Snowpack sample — Buffalo Mountain, Silverthorne, Colorado, USA (2/22/26, 2:02 PM MST)
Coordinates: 39.622, -106.113
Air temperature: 33 °F
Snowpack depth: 63 cm
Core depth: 40 cm
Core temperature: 26.6 °F
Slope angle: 11°, slope face: 116°
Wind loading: low
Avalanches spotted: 0
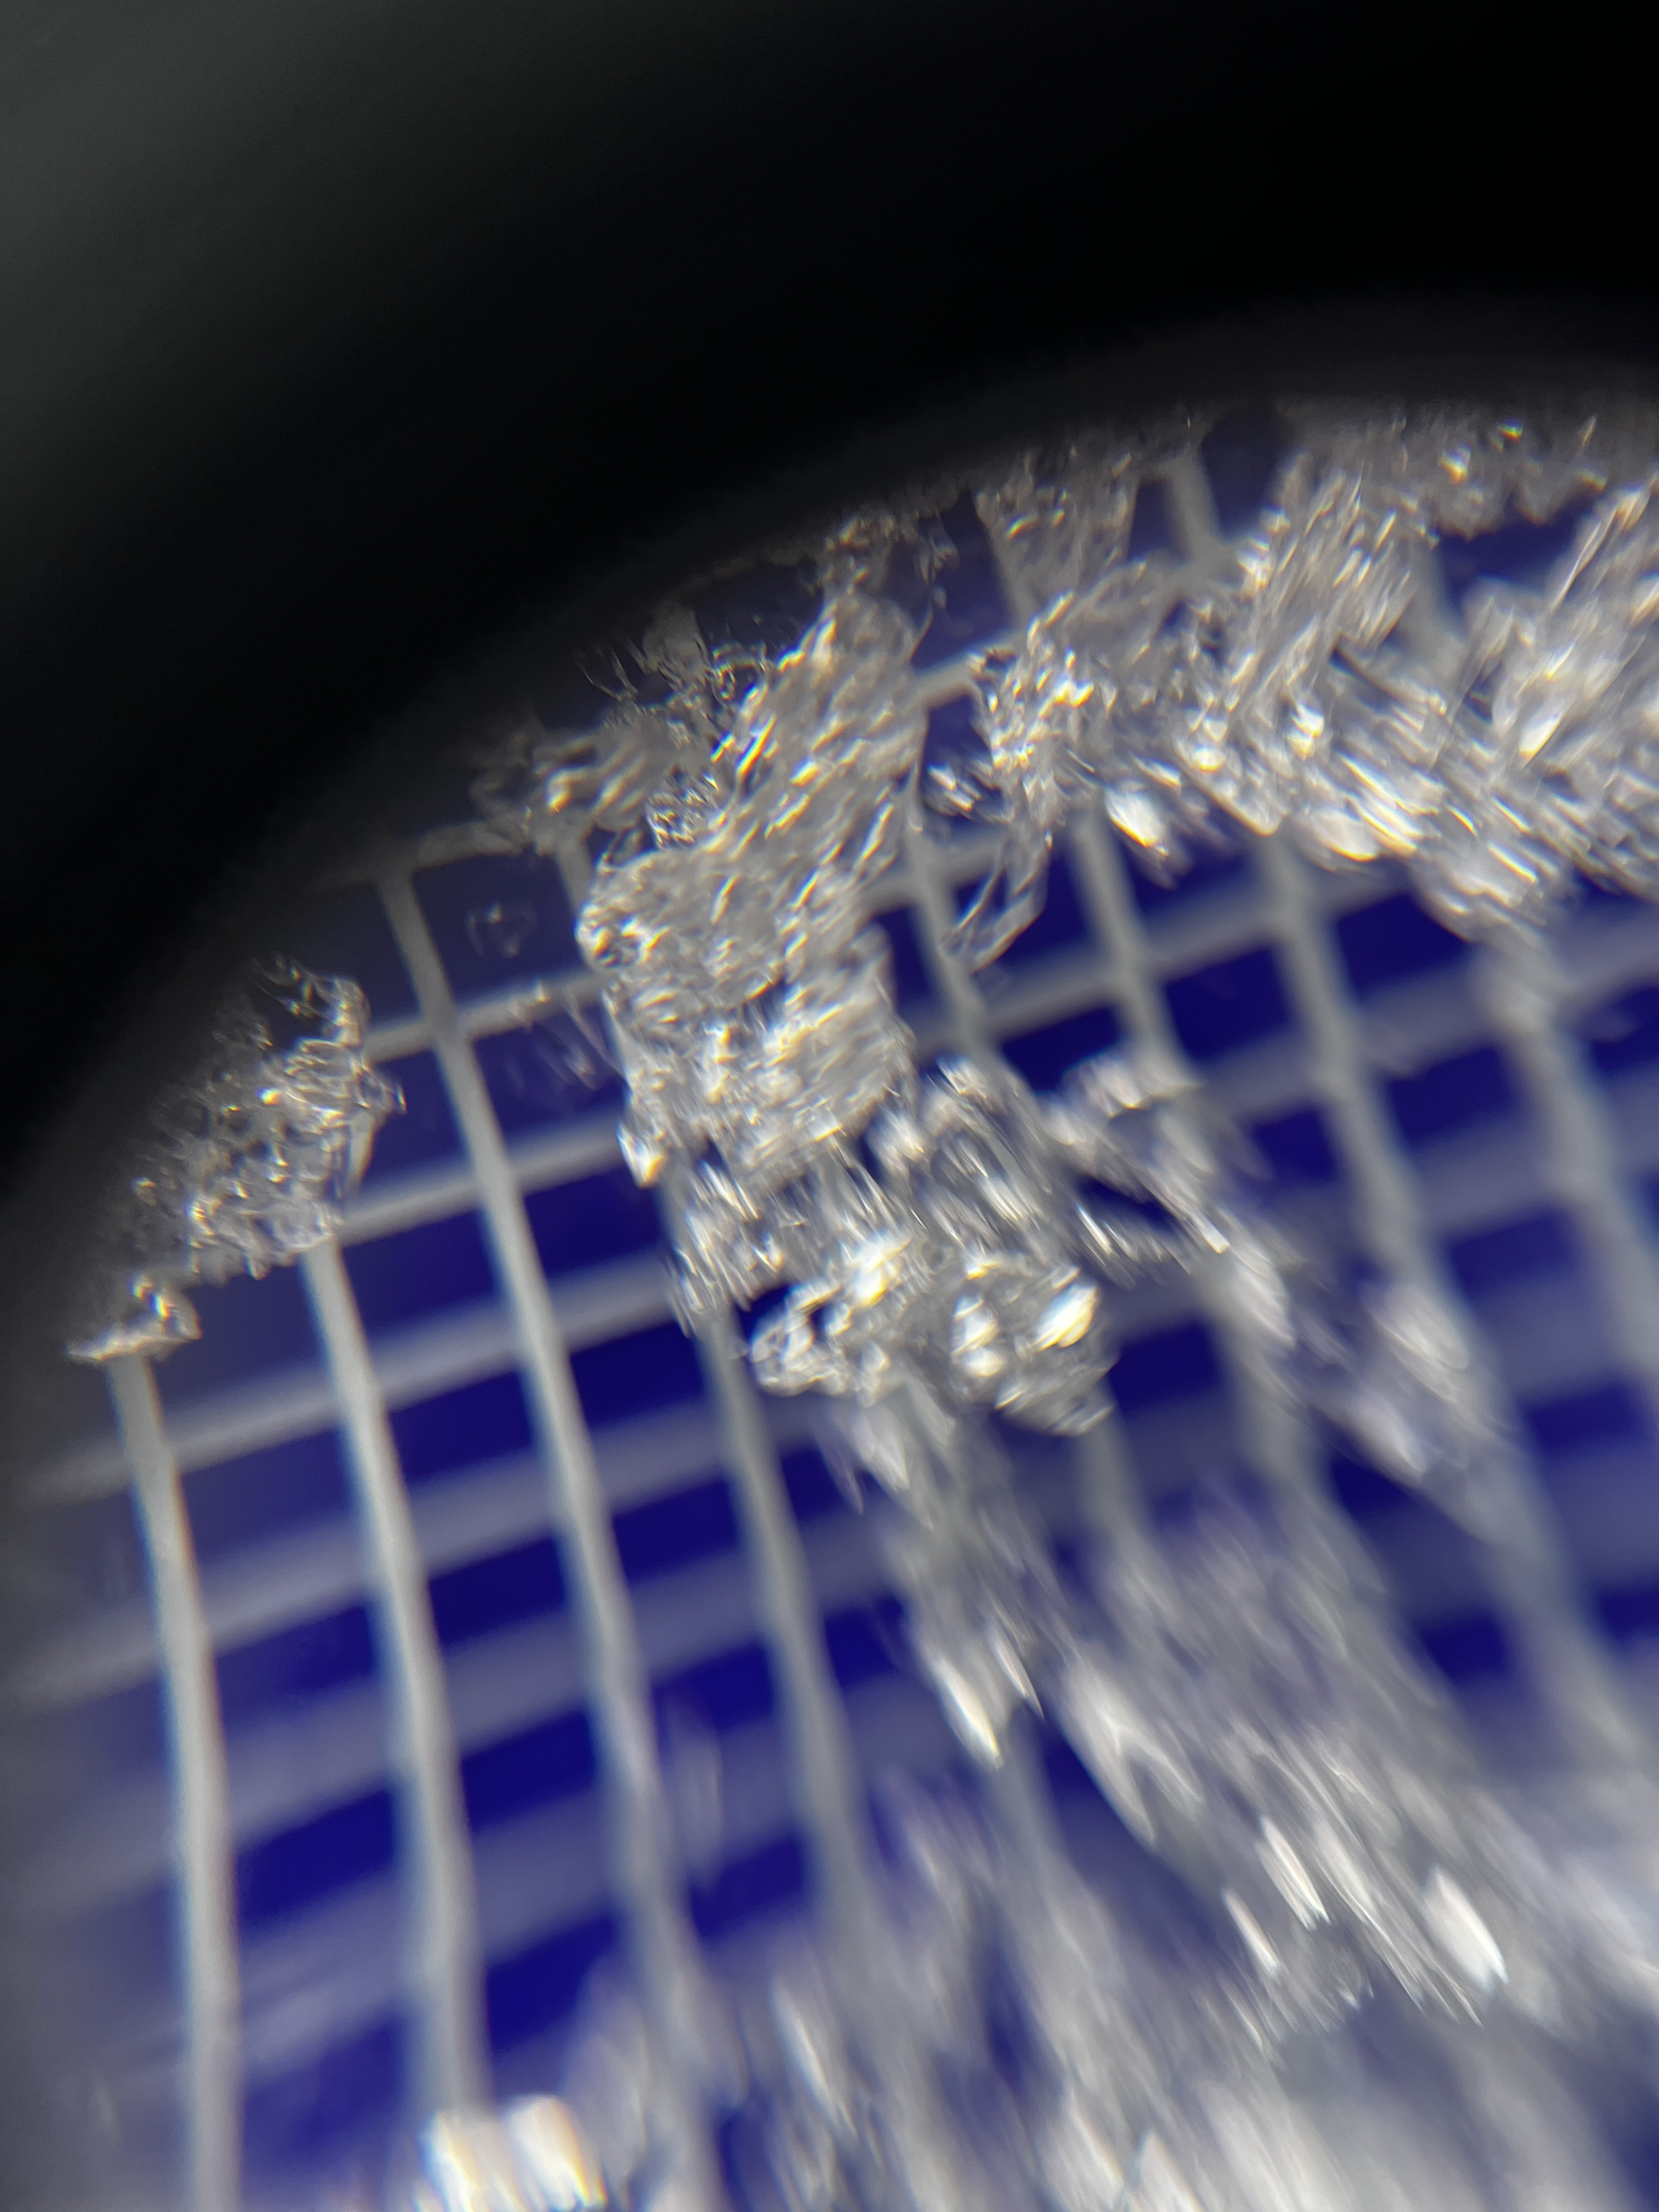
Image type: magnified_profile
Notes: In a firebreak similar to site 1, minimal wind loading with no spotted avalanches (not many faces in view though)